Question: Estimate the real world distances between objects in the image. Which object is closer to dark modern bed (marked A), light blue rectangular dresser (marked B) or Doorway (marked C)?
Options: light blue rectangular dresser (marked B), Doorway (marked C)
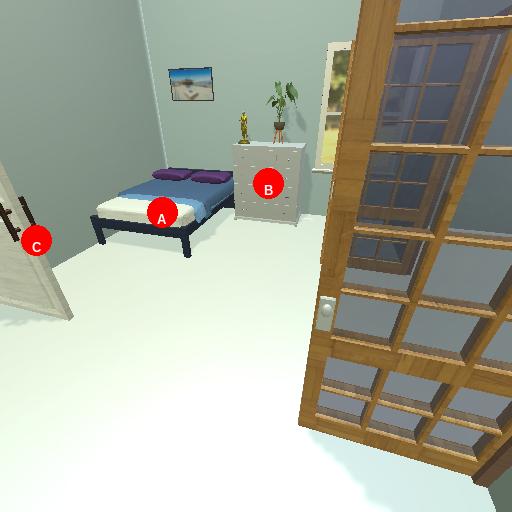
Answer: light blue rectangular dresser (marked B)